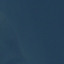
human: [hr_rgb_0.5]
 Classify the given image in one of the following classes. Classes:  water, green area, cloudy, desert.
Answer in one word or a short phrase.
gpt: water